Question: I'm having a problem with my database being detected. I recently added a database as you can see in the image below and my query looks right (the sql below it is what the linq is going to replace) but I'm not sure why Visual Studio is not detecting my database. When I try to add
'''
using System.Data.Entities
'''
I can't find it and I'm not using it already.
My current usings:
'''
using System;
using System.Collections.Generic;
using System.Linq;
using System.Text;
using System.Threading.Tasks;
using System.Text.RegularExpressions;
using System.Data.SqlClient;
'''
The following screenshot may help you understand what I'm trying to say (open the image in a new tab to view it at 100% scale):

Thanks for your help in advance!
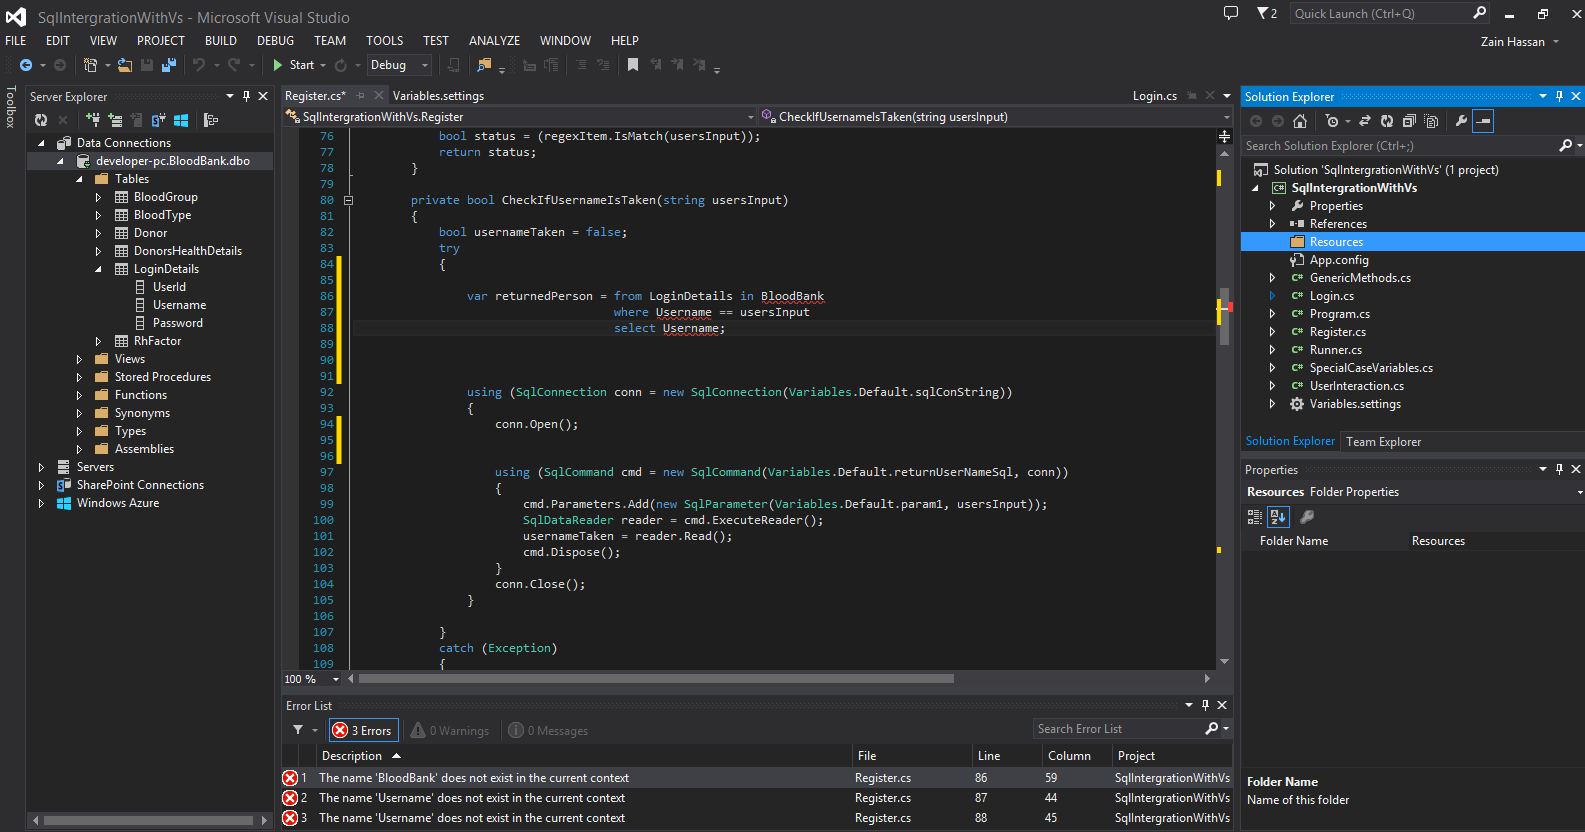
Answer: You have a few issues:
1. You haven't added the model to your project. I don't see any ORM-related files in Solution Explorer for SqlIntegrationWithVs.
2. Once you add the model, given that BloodBank is not the property of Register class; thus, it still won't exist in the current context. In general, ORMs put table-mapped classes in a separate namespace, for example BloodBankDatabase.BloodBanks, and objects which let you access table data are put in a specific class, so you'll end up with something like: using BloodBankDatabase;
using (var context = new DatabaseContext(connectionString))
{
var returnedPerson = from loginDetails in BloodBank
where loginDetails.Username == usersInput
select loginDetails.Username;
}
Also, looking at your code, you don't seem to understand how C# work. For example:
- You shouldn't call 'cmd.Dispose()' inside the 'using (SqlCommand cmd = ...) { }', because 'using' already does that.- 'SqlDataReader' implements 'IDisposable', so you've forgotten the 'using () { }' around it.- You should't catch 'Exception'.- 'where Username == usersInput' doesn't make sense in this context; are you sure you understand lambda expressions?- Don't 'bool usernameTaken = false;'. Instead, declare the variable as close as possible to the location where you use it first.- Validate your inputs before using them. What happens if 'userInput' is empty? Or extremely long?
How can you improve?
1. Stack Oveflow is not a code review website. Once you get your code working (and only then), you may be interested in submitting it to https://codereview.stackexchange.com/
2. You may also be interested in reading a book to learn C#. C# in Depth by Jon Skeet is de facto THE book any C# beginner should read.
3. If you work in a company, insist in doing code reviews for every line of committed code. Try to get more experienced developers to review your code. If not, find someone (a friend, an old colleague) who is ready to review your code.
4. Code analysis, available in paid versions of Visual Studio, will point out the issues like the forgotten using () { } blocks. This is much easier than checking on MSDN every class you use to see whether it's implementing IDisposable.
5. StyleCop is another tool which may interest you: it won't find errors per se, but will force you to use an uniform style across the code base.